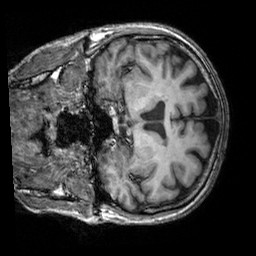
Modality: T1w
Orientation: coronal
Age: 40
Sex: male
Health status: healthy
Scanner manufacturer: siemens
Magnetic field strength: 3 T
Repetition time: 2.3 s
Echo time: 0.00303 s